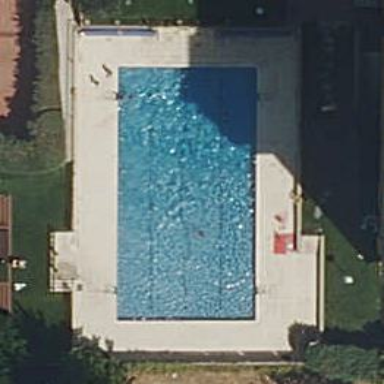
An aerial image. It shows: Swimming pool area designated for leisure and sport.